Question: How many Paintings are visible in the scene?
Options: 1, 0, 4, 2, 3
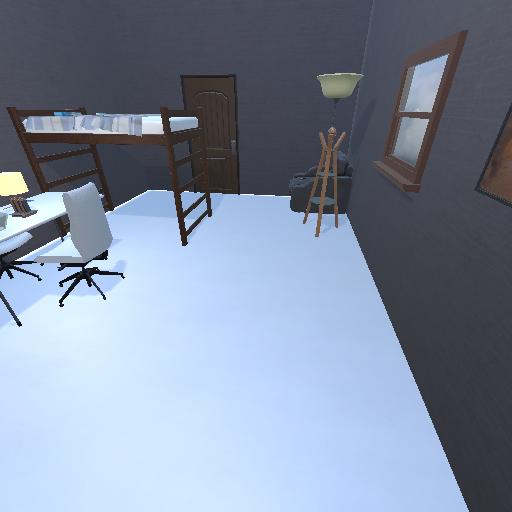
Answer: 1